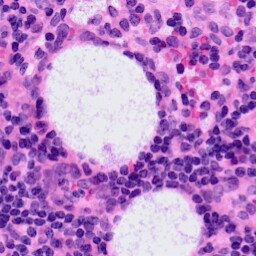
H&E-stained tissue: LymphNode